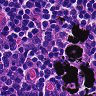
Metastatic tissue present: no